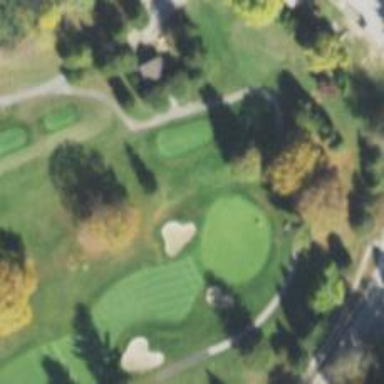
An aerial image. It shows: View of golf hole.